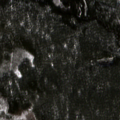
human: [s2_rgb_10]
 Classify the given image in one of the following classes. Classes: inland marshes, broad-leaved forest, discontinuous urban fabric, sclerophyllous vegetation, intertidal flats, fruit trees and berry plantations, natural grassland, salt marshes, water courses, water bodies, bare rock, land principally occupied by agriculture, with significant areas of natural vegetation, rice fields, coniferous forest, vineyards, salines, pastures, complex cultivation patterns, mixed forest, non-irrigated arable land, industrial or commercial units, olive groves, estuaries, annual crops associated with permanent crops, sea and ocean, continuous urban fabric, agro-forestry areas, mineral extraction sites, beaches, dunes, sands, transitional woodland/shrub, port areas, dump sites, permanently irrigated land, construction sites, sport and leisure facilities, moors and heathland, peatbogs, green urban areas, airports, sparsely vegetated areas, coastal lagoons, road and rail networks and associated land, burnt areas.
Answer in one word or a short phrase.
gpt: coniferous forest, mixed forest, peatbogs